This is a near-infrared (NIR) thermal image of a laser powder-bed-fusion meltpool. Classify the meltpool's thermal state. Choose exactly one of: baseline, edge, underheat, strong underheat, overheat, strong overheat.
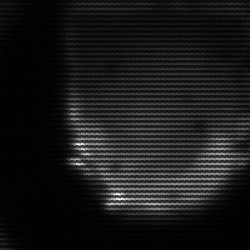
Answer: edge